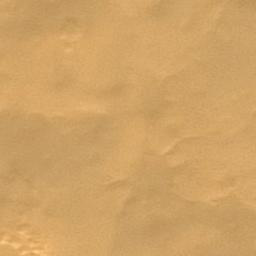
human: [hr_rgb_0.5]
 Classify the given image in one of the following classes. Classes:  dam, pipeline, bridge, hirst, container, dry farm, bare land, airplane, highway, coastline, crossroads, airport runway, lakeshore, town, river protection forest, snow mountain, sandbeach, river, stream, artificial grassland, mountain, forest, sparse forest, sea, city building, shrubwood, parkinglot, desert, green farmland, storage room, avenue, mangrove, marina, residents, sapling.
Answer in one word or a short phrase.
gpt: desert